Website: home-depot
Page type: cross-sells
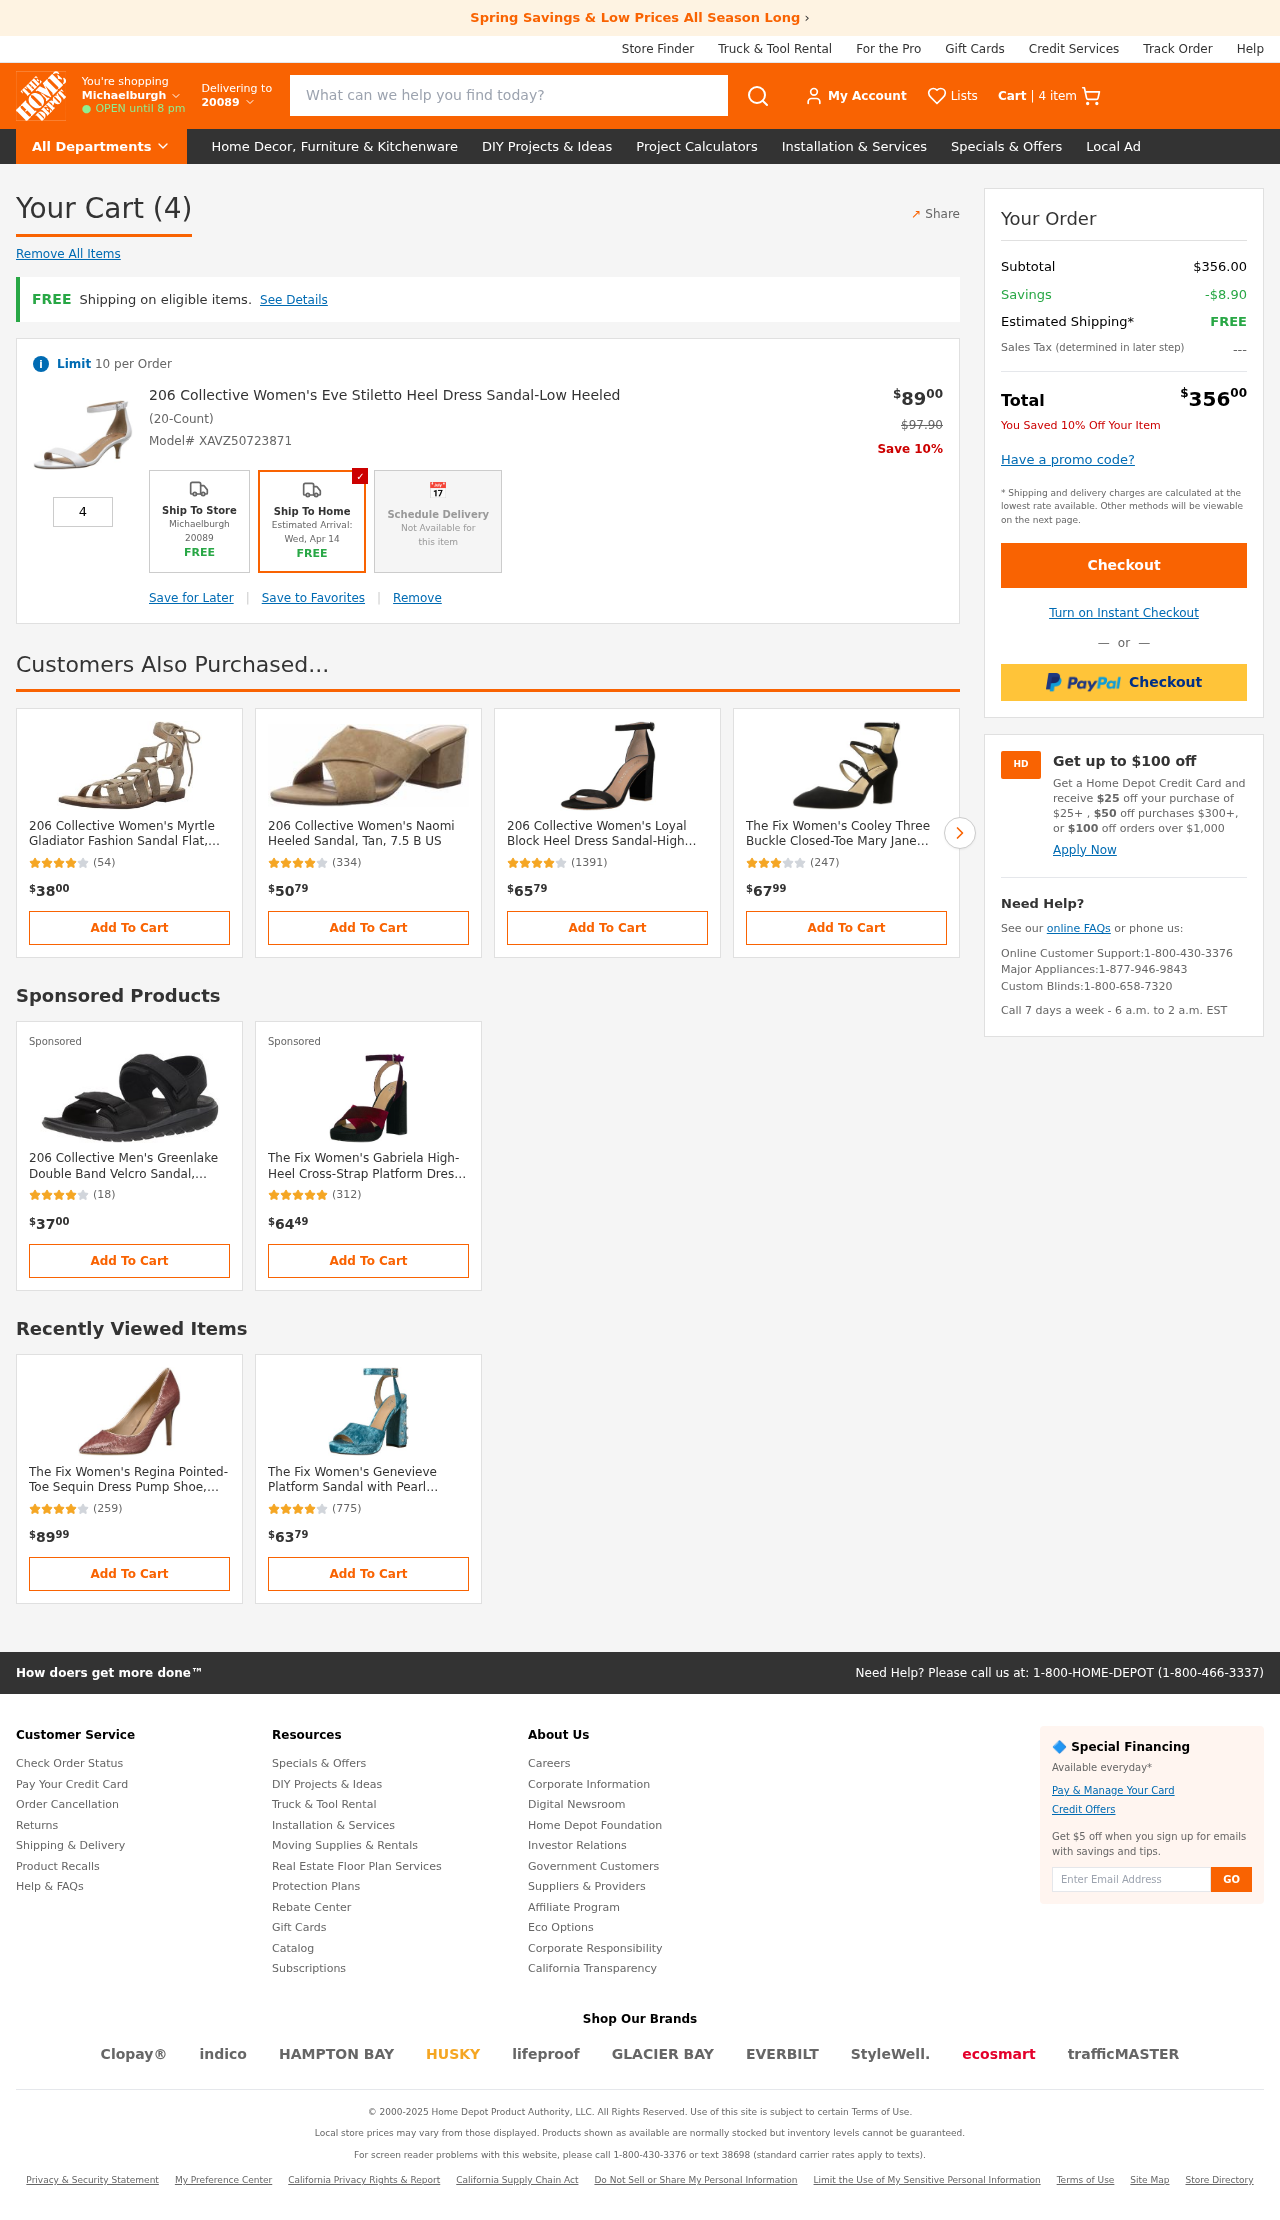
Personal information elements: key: PII_LOCATION1_CITY
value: Michaelburgh
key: PII_POSTCODE
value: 20089
Product elements: key: PRODUCT1_NAME
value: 206 Collective Women's Eve Stiletto Heel Dress Sandal-Low Heeled
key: PRODUCT1_PRICE
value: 89
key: PRODUCT1_QUANTITY
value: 4
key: PRODUCT1_ORIGINAL_PRICE
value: $97.90
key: PRODUCT2_NAME
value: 206 Collective Women's Myrtle Gladiator Fashion Sandal Flat, taupe suede, 7 B US
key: PRODUCT2_NUM_RATINGS
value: (54)
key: PRODUCT2_PRICE
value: $3800
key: PRODUCT3_NAME
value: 206 Collective Women's Naomi Heeled Sandal, Tan, 7.5 B US
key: PRODUCT3_NUM_RATINGS
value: (334)
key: PRODUCT3_PRICE
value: $5079
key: PRODUCT4_NAME
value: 206 Collective Women's Loyal Block Heel Dress Sandal-High Heeled
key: PRODUCT4_NUM_RATINGS
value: (1391)
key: PRODUCT4_PRICE
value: $6579
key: PRODUCT5_NAME
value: The Fix Women's Cooley Three Buckle Closed-Toe Mary Jane Dress Pump,Black,8 B US
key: PRODUCT5_NUM_RATINGS
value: (247)
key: PRODUCT5_PRICE
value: $6799
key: PRODUCT6_NAME
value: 206 Collective Men's Greenlake Double Band Velcro Sandal, Black Canvas/Nubuck, 8.5 D US
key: PRODUCT6_NUM_RATINGS
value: (18)
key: PRODUCT6_PRICE
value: $3700
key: PRODUCT7_NAME
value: The Fix Women's Gabriela High-Heel Cross-Strap Platform Dress Sandal,wine/dark purple/black,11 B US
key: PRODUCT7_NUM_RATINGS
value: (312)
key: PRODUCT7_PRICE
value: $6449
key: PRODUCT8_NAME
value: The Fix Women's Regina Pointed-Toe Sequin Dress Pump Shoe, Rose Gold, 6.5 B US
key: PRODUCT8_NUM_RATINGS
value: (259)
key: PRODUCT8_PRICE
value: $8999
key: PRODUCT9_NAME
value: The Fix Women's Genevieve Platform Sandal with Pearl Embellished Heel, Sea Green Crushed Velvet, 6 B
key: PRODUCT9_NUM_RATINGS
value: (775)
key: PRODUCT9_PRICE
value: $6379
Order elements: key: ORDER_NUM_ITEMS
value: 4 item
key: ORDER_NUM_ITEMS
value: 4
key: ORDER_SKU
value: Model# XAVZ50723871
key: ORDER_SUBTOTAL
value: $356.00
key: ORDER_SAVINGS
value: -$8.90
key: ORDER_TOTAL
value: $35600
Search elements: key: HEADER_SEARCH
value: What can we help you find today?